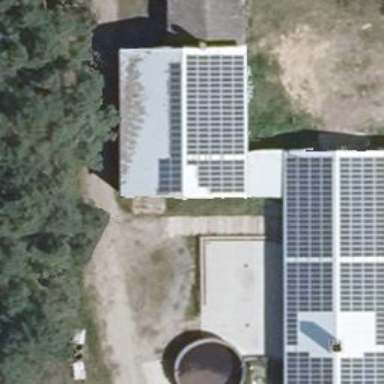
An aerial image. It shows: Solar-powered generator using photovoltaic technology. This small installation generates electricity through solar photovoltaic panels.